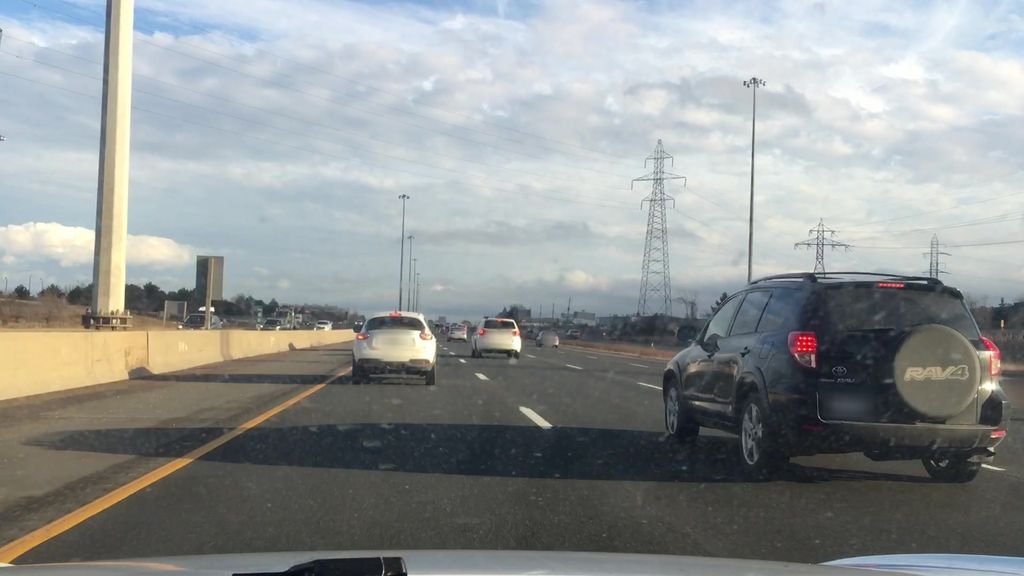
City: hamilton